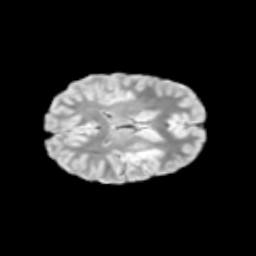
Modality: T2w
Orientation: axial
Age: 10
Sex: male
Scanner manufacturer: siemens
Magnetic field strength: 3 T
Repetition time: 3.8 s
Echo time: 0.07 s